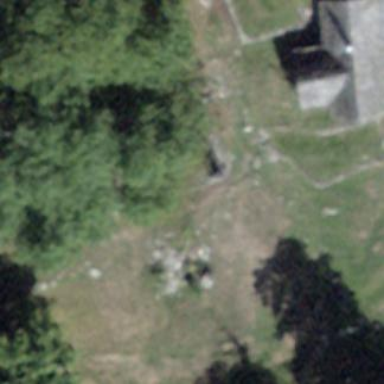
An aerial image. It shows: Shed.